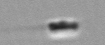
Label: flagellate_morphotype3